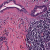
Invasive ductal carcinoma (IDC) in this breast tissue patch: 0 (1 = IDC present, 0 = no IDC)